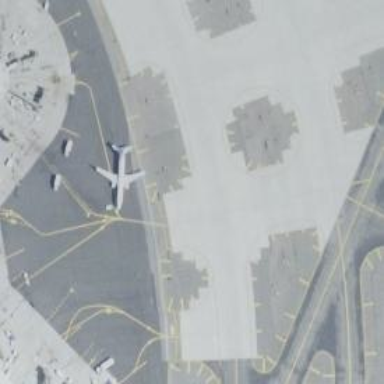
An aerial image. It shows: Image of taxiway at airport.